Field crop: maize
Growth stage: 1
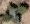
Species: chenopodium